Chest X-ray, PA view. Patient: 27 years old, sex F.
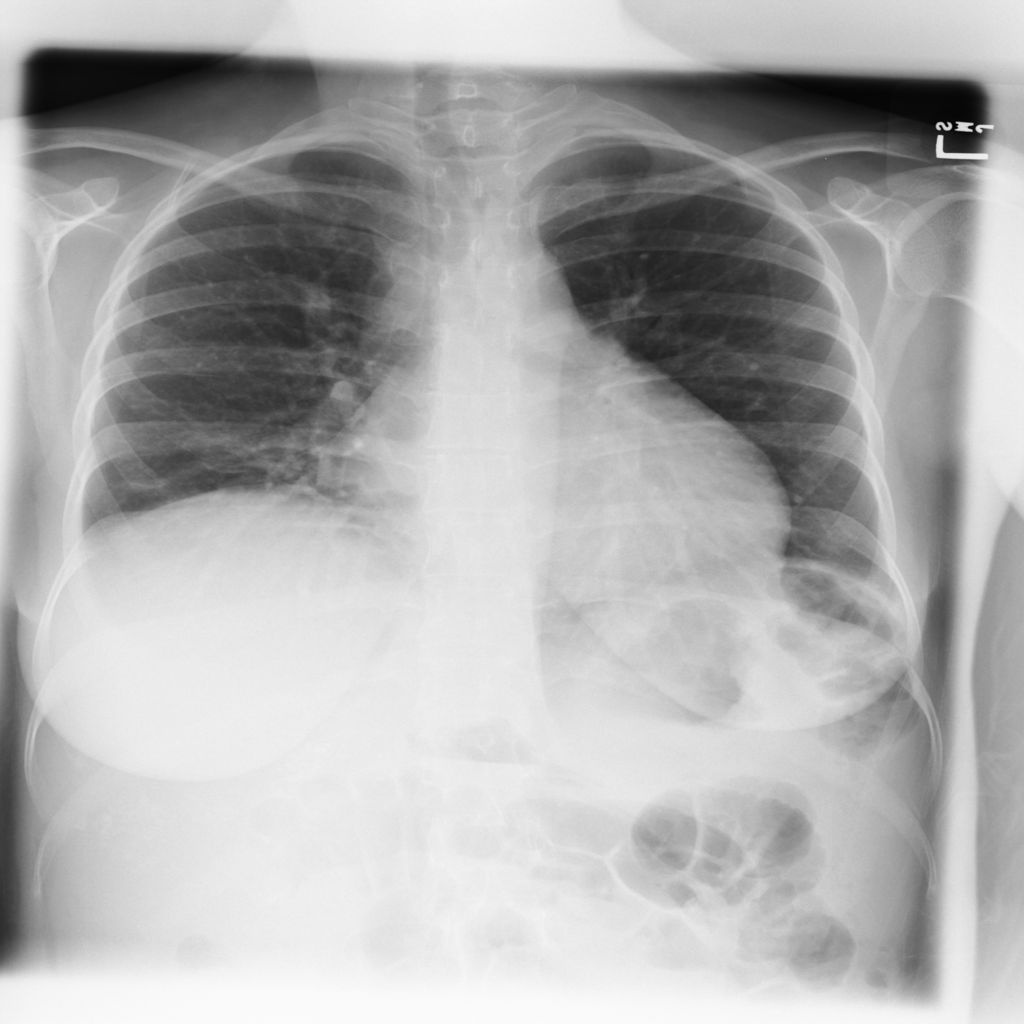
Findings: Atelectasis